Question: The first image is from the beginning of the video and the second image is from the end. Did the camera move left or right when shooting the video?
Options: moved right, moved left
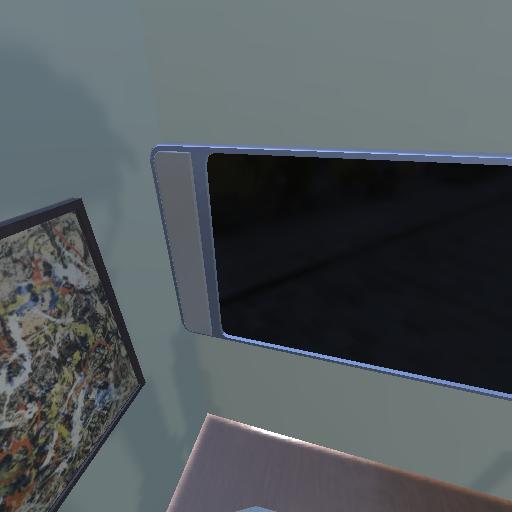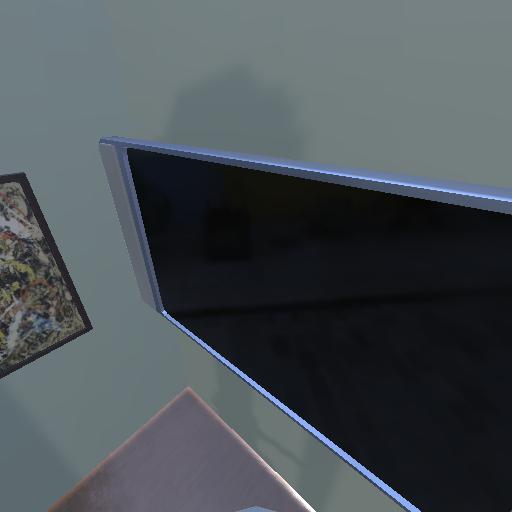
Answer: moved right